Question: I want to set an 'UIImageView' on each of my custom 'UITableViewCell', however I want it to look like the images all join up. As it stands now I have moved the cell separator so that it doesn't cut over the top of the images, however I now need to work out a way to stop it taking up a couple of pixels inbetween each cell.
In the end I want to make the following black line join up seamlesly but still retain the seperator to the right. I have tried the following logic which uses an offset, however that didn't seem to work.
'''
// This seems to shift the separator to the right which is good, however I want to get rid of the white line completely...
self.separatorInset = UIEdgeInsets(top: -1, left: 75, bottom: 0, right: 0)
'''
Does anyone have any ideas on how I can achieve this?

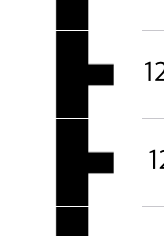
Answer: First to explain how the separator works:
The separator is a subview of the cell, your content is usually inside the cell's content view.
To overlap the separator, you have two options:
1. Remove it completely using table.separatorStyle = UITableViewCellSeparatorStyleNone and add your own separator.
2. If you want the image to overlap the separator, add it directly to the cell, not to the content view.